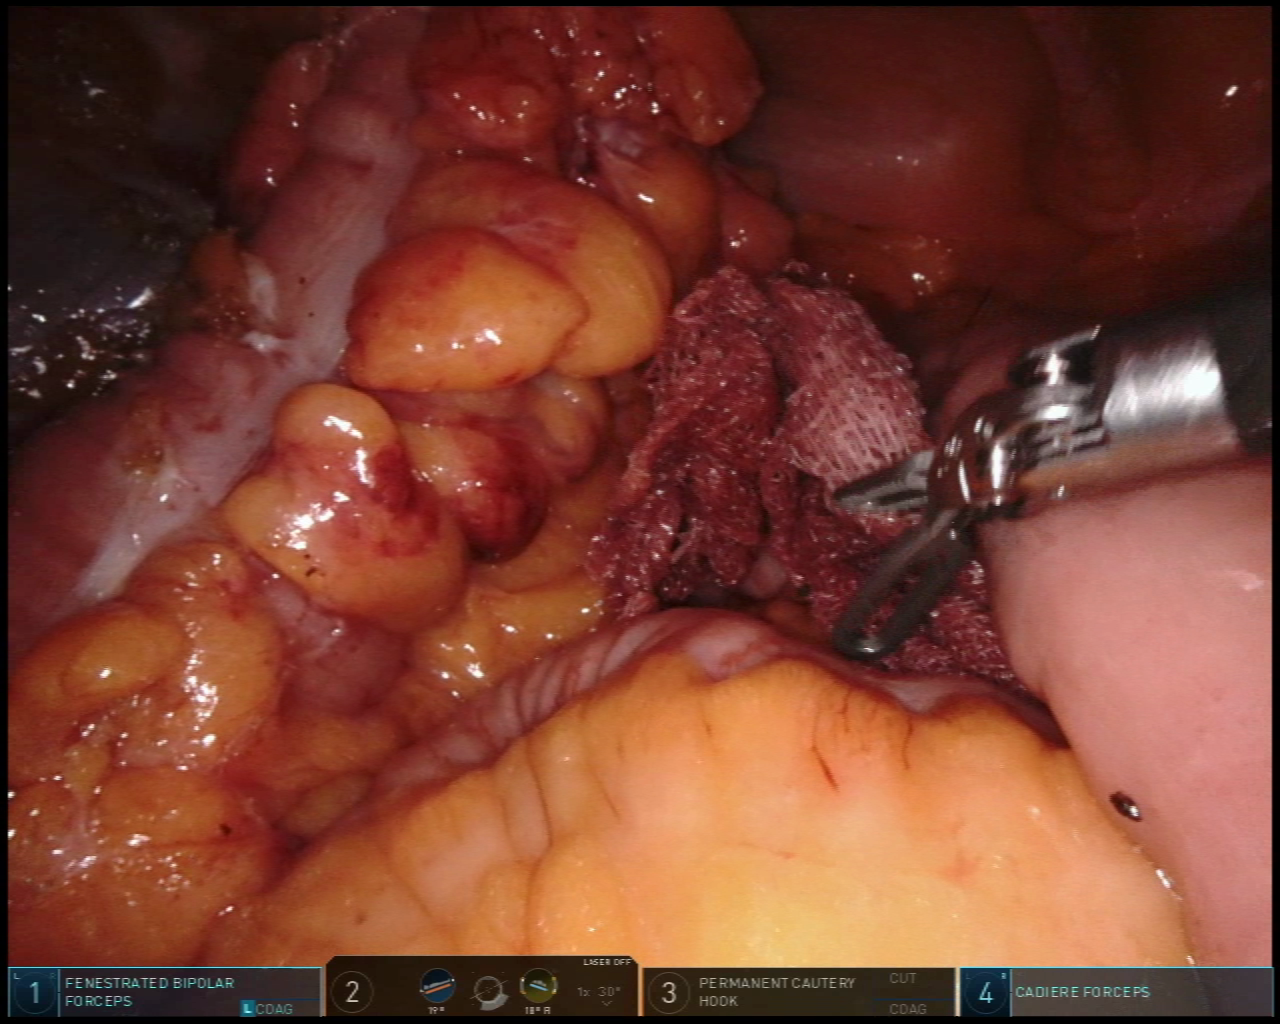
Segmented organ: colon
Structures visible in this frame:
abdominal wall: yes
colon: yes
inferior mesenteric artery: no
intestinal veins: no
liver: no
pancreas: no
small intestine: yes
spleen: no
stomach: no
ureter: no
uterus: no
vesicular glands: no